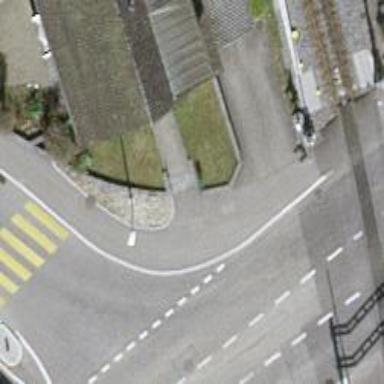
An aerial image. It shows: Sidewalk along the footway.